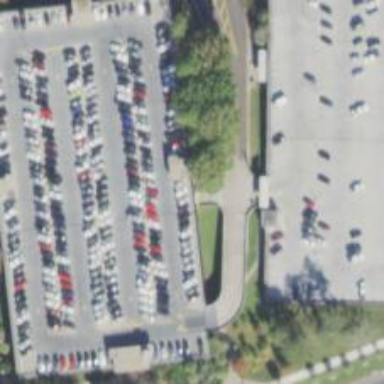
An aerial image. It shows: Multi-storey parking lot.